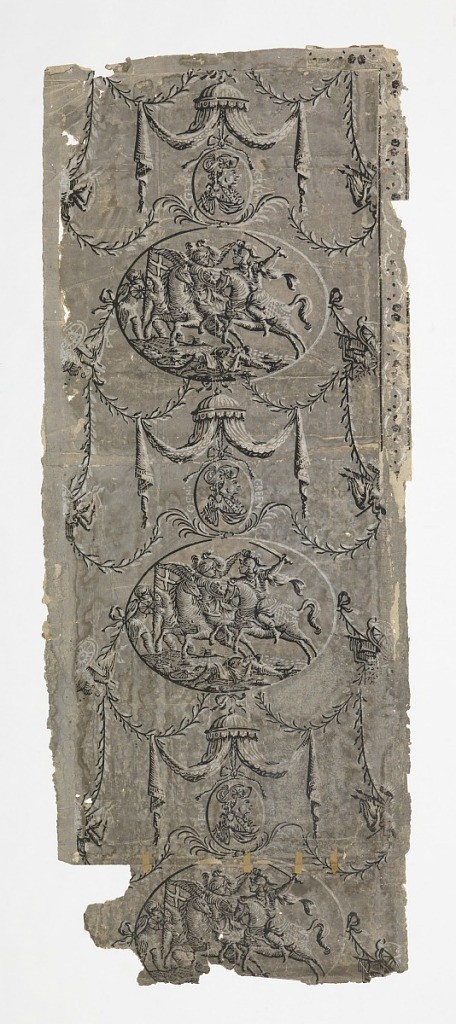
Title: General Greene
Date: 1780–1800
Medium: Block-printed on handmade paper
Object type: Sidewall
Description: Design honoring General Nathanael Greene, spelled Green in the design. A medallion of Gen'l Greene alternates with medallion with 2 people in battle, one having wings, possibly Mars and Fame. Printed in grisaille on gray ground. There is evidence of pink in the border, and possibly in the sidewall paper.